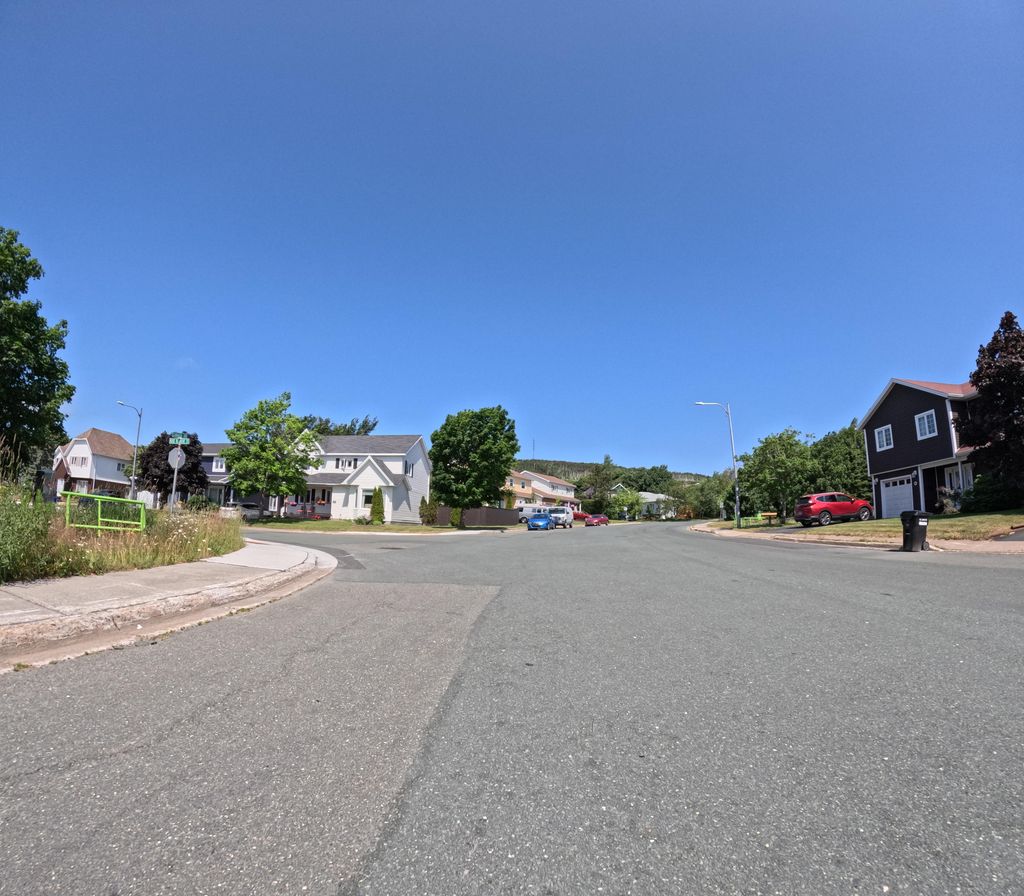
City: st_johns